CT reconstruction: vmi40
Segmentation target: lesions
Patient: M, age 64
ISS stage: Stage 2
Metal implant: no
Notes: one Th vertebra missing - removed label 19
Axial slice:
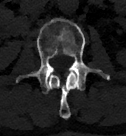
Sagittal slice:
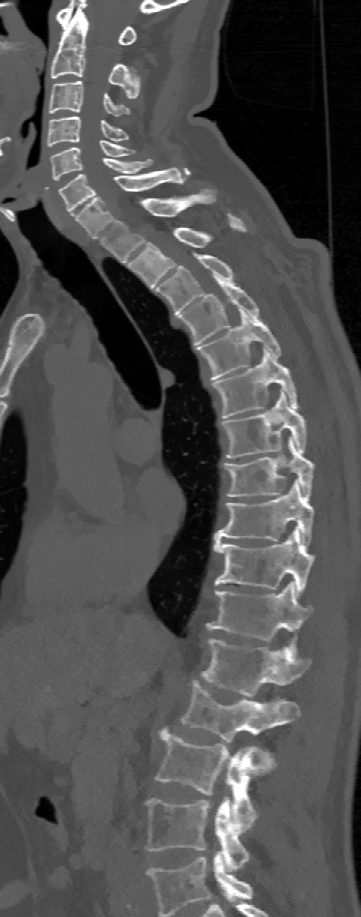